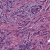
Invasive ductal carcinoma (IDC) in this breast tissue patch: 1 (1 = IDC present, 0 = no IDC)